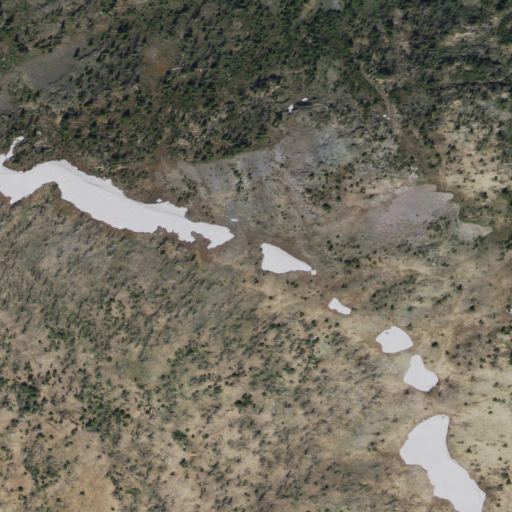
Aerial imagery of mountain in Wyoming named Grizzly Peak containing shrub, evergreen forest, and grassland